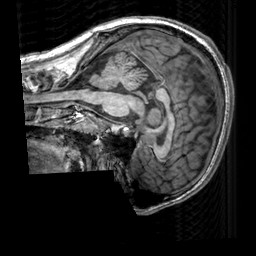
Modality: T1w
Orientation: sagittal
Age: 24
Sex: male
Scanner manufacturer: siemens
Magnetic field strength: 3 T
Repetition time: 2.3 s
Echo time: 0.00303 s